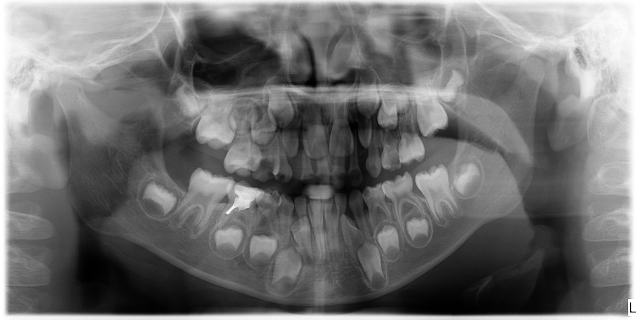
child